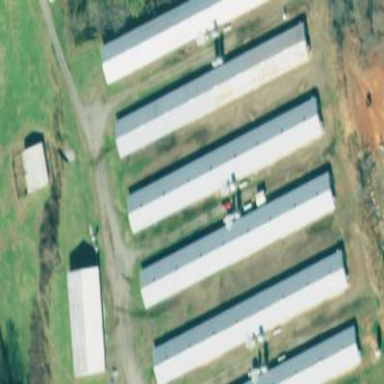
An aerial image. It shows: Poultry farmyard.